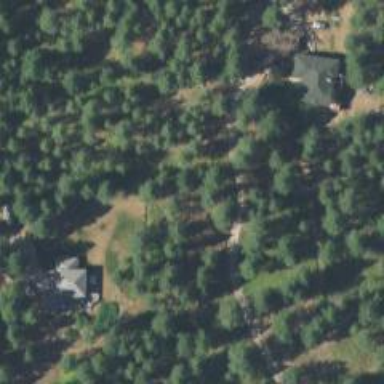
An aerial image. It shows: Driveway.